Field crop: maize
Growth stage: 2
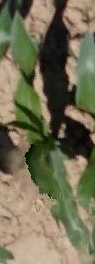
Species: maize